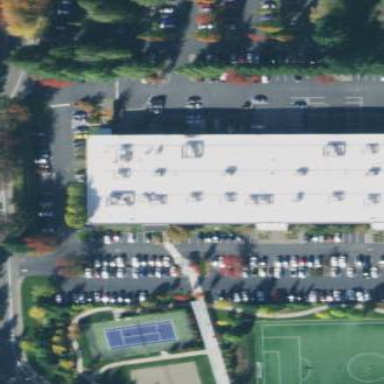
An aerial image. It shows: Commercial building.